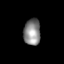
Tissue: skin
Cell type: Epithelial cells
Senescence score: 0.7372
Nuclear area (px): 435
Mean DAPI intensity: 135.915